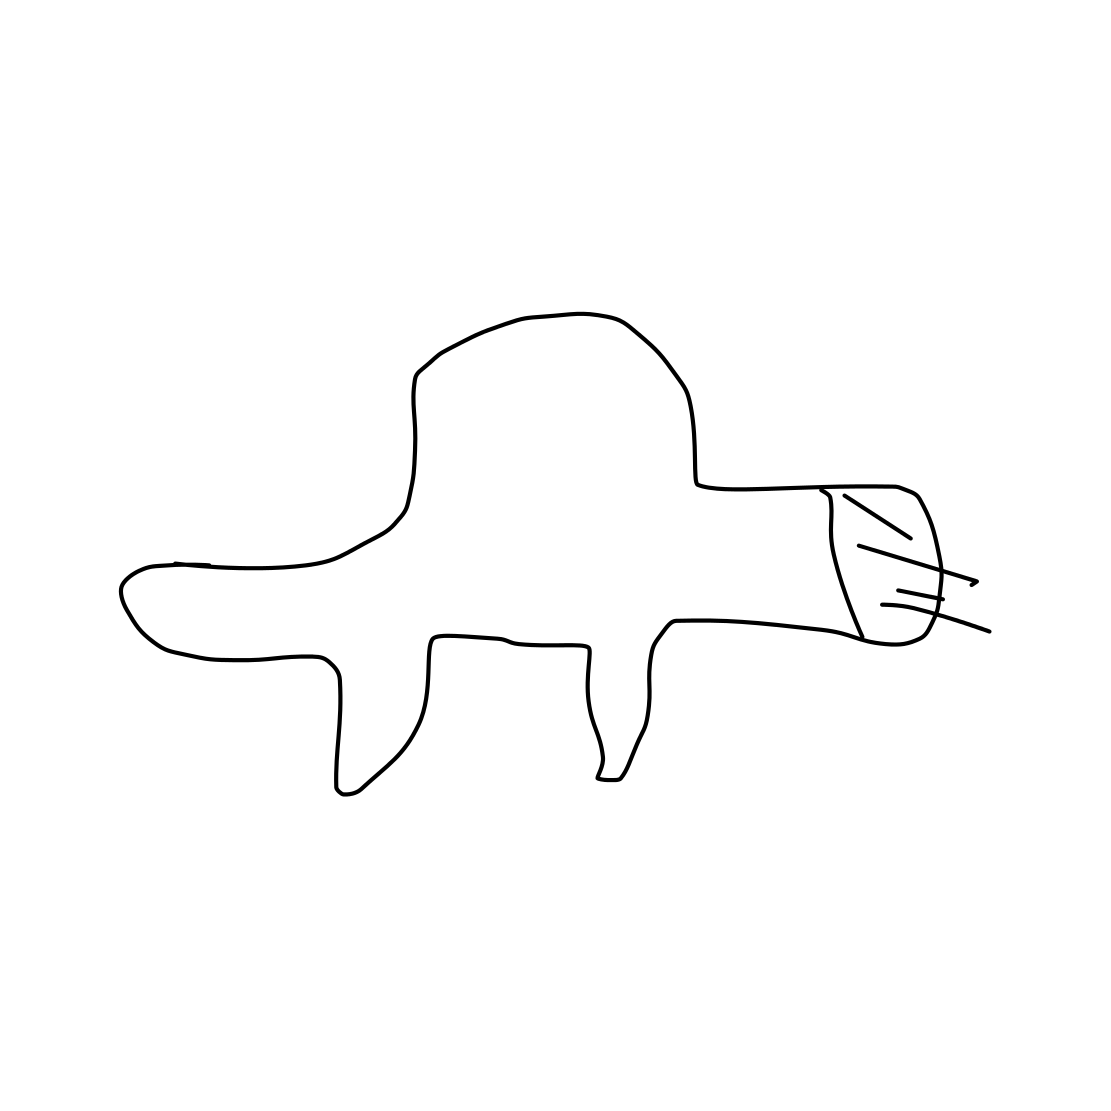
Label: car (sedan)